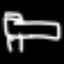
Label: bed